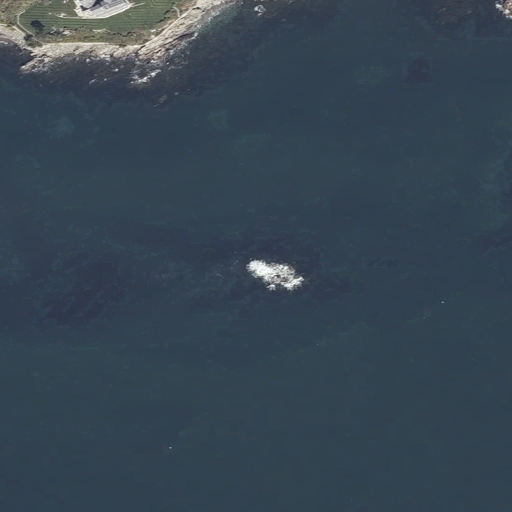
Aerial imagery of bar in Maine named Black Rocks containing open water, high intensity development, medium intensity development, low intensity development, and open development